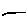
Label: line